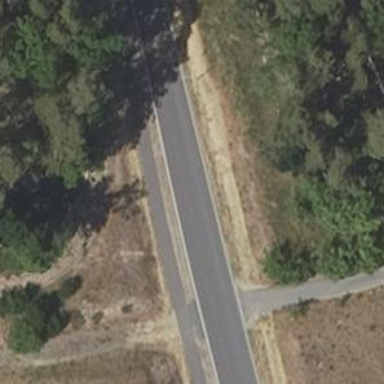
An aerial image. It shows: Asphalt path.